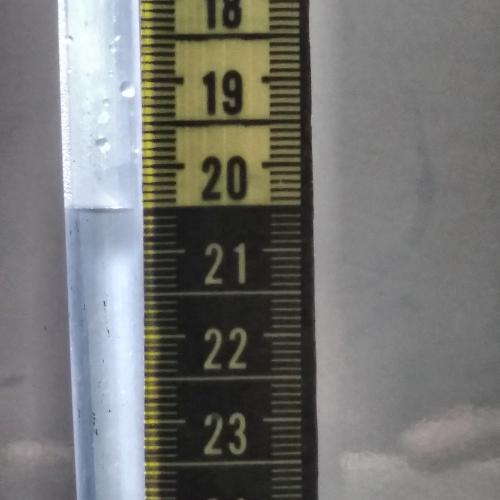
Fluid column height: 20.5 cm